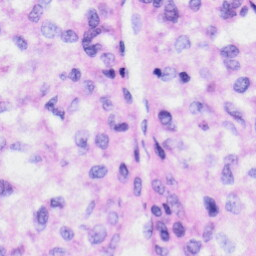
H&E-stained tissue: Liver